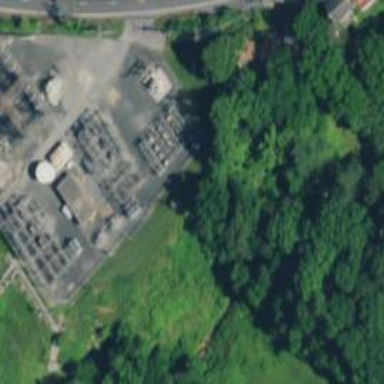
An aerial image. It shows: Distribution substation surrounded by chain link fence.